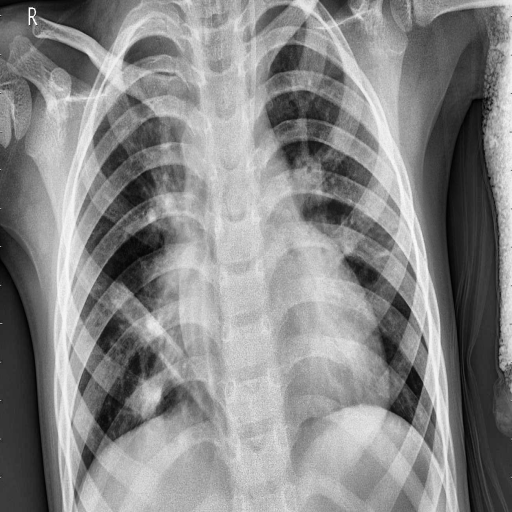
Finding: PNEUMONIA